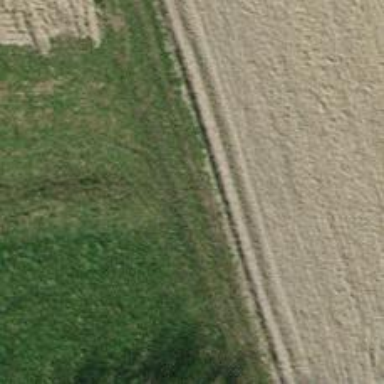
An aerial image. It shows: Grass track with Grade 4 tracktype.